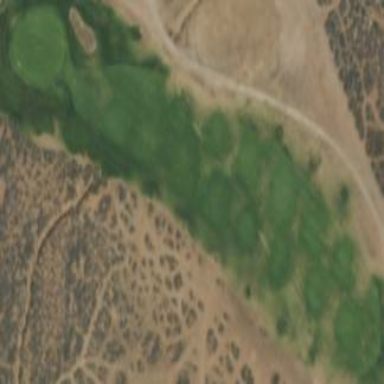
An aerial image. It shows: Golf fairway in the image.